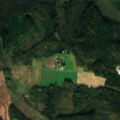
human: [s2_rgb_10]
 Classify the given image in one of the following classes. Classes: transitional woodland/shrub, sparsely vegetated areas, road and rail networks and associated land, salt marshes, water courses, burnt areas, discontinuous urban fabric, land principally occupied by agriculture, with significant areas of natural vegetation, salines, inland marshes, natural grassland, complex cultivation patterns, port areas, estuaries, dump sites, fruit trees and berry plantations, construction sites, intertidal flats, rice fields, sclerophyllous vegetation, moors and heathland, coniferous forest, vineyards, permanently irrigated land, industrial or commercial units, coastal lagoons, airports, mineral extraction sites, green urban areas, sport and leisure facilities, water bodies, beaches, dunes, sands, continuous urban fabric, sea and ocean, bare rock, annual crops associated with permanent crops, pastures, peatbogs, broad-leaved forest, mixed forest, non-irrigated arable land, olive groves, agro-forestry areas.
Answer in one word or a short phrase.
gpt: non-irrigated arable land, coniferous forest, mixed forest, transitional woodland/shrub